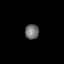
Tissue: lung
Cell type: Endothelial cells
Senescence score: 0.5821
Nuclear area (px): 204
Mean DAPI intensity: 112.755